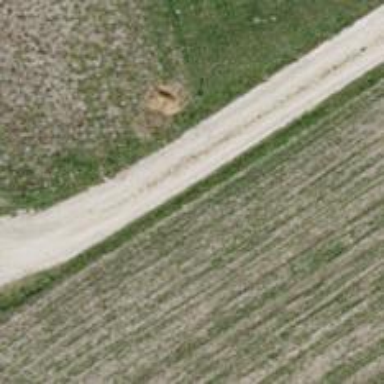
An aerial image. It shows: Track with compacted grade3 surface.